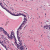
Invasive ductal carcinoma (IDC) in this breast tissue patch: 0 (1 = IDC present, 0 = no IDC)